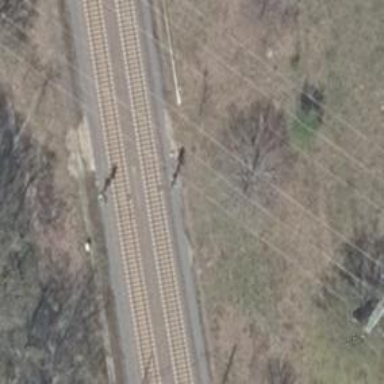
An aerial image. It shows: Railway signal.